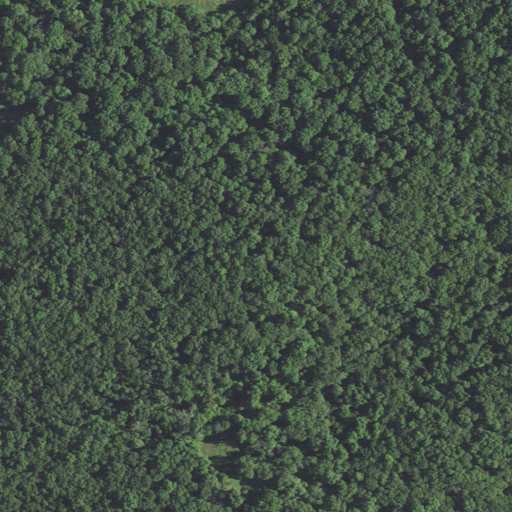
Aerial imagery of mountains in Missouri named Sugar Hills containing deciduous forest and mixed forest